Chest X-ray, PA view. Patient: 54 years old, sex F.
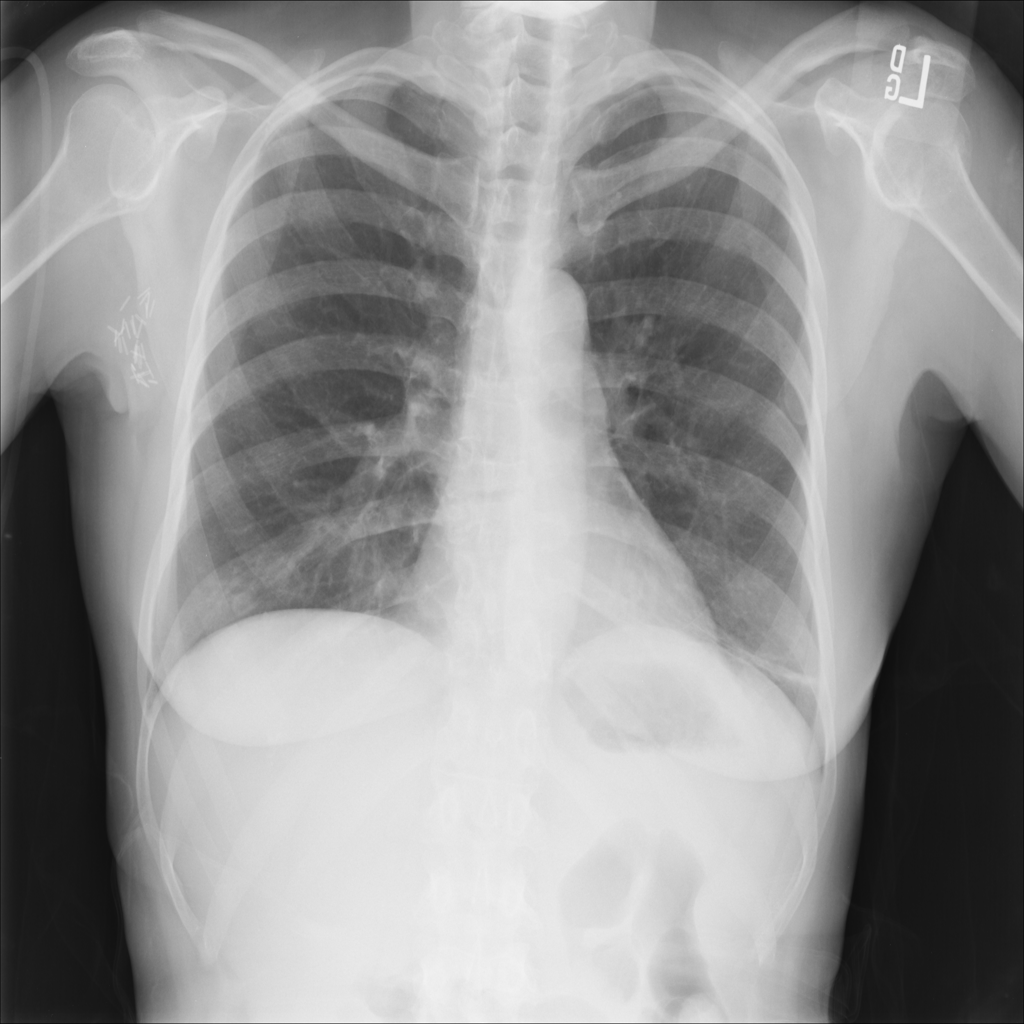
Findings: Atelectasis